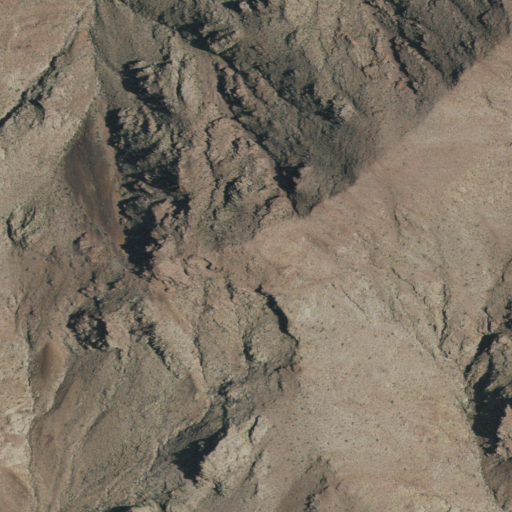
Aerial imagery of mountain in California named Cady Peak containing shrub and grassland